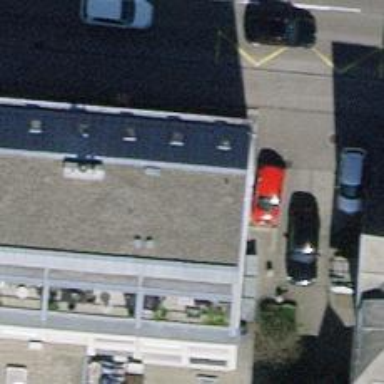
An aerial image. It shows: Restaurant.